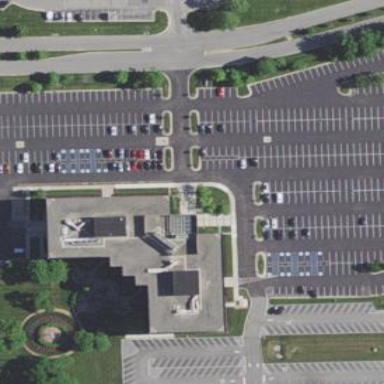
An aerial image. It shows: Office building.